Field crop: maize
Growth stage: 2
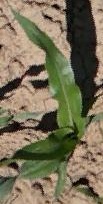
Species: maize